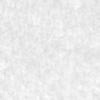
Label: no_change